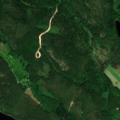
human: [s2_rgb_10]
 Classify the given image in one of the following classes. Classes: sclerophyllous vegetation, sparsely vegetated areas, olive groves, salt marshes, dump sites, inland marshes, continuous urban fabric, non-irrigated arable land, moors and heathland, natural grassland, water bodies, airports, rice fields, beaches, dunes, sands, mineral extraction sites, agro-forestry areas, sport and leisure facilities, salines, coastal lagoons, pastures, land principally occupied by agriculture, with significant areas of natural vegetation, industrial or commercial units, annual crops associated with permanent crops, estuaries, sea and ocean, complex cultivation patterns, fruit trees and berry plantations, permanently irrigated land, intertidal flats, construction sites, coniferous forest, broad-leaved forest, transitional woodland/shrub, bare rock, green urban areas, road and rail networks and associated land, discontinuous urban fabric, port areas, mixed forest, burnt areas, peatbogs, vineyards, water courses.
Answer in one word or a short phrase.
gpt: coniferous forest, mixed forest, water bodies